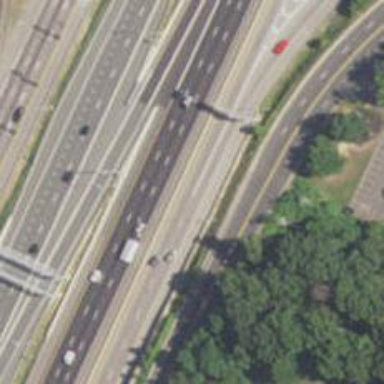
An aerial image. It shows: Motorway junction.